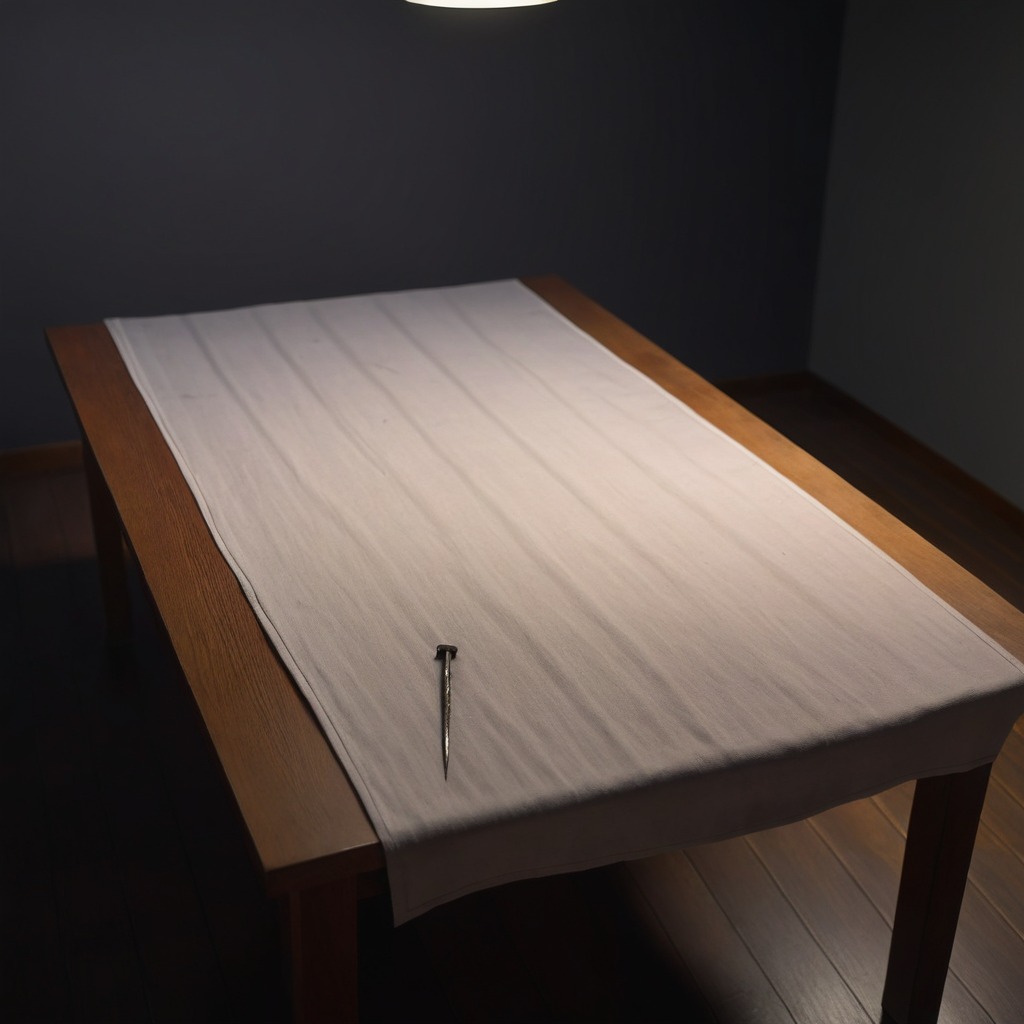
An iron nail lies on the wooden table.